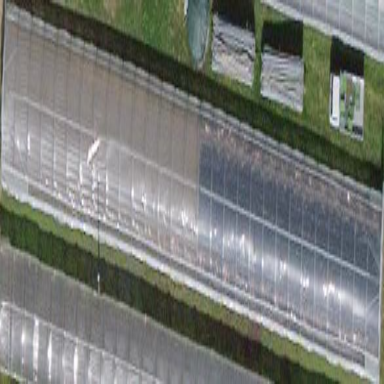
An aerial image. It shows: Greenhouse.